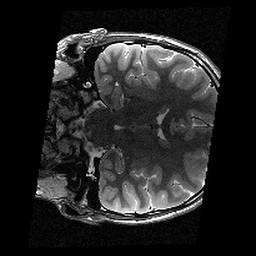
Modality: T2w
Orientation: coronal
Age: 13
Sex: female
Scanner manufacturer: siemens
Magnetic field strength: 3 T
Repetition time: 9.23 s
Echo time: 0.067 s